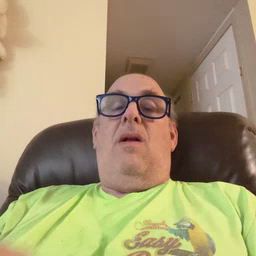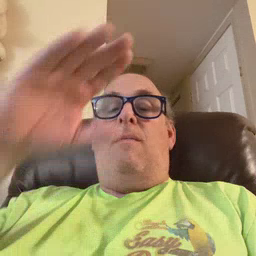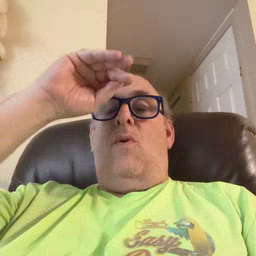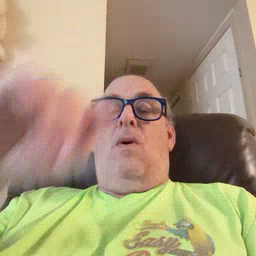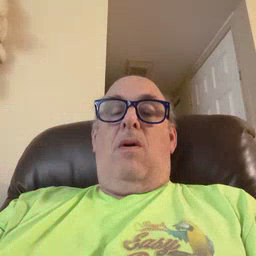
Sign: boy